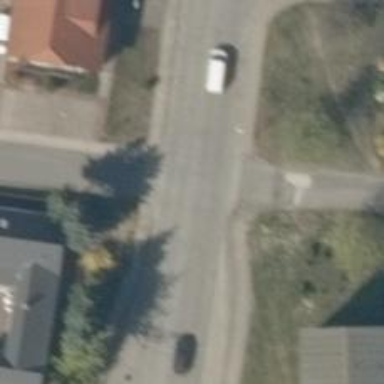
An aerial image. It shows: Tertiary road.